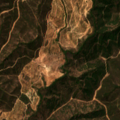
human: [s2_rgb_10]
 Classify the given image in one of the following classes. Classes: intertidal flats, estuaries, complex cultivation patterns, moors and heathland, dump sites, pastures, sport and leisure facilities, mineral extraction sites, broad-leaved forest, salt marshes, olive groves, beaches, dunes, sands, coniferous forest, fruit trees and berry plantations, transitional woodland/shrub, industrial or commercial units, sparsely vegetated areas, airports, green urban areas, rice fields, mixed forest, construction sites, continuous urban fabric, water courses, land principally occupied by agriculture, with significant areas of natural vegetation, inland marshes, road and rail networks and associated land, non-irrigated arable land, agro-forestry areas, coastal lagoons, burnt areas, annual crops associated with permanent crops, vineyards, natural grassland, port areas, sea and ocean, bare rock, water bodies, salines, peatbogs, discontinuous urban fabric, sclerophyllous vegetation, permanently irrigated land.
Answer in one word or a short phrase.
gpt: sclerophyllous vegetation, transitional woodland/shrub